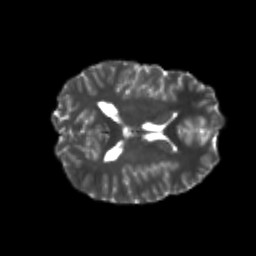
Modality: T2w
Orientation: axial
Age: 22
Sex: male
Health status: healthy
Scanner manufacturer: philips
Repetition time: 7.395 s
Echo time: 0.08599 s